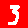
Digit: 3